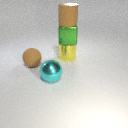
large yellow metal cylinder below large brown rubber cylinder